Question: I created a webserver in python.
server.py
'''
import sys
import BaseHTTPServer
from SimpleHTTPServer import SimpleHTTPRequestHandler
HandlerClass = SimpleHTTPRequestHandler
ServerClass = BaseHTTPServer.HTTPServer
Protocol = "HTTP/1.0"
if sys.argv[1:]:
port = int(sys.argv[1])
else:
port = 8000
server_address = ('127.0.0.1', port)
HandlerClass.protocol_version = Protocol
httpd = ServerClass(server_address, HandlerClass)
sa = httpd.socket.getsockname()
print "Serving HTTP on", sa[0], "port", sa[1], "..."
httpd.serve_forever()
'''
and a file form.html
'''
<html>
<title>FORM</title>
<body>
<form id="form1" method="GET" action="/var/www/cgi-bin/formaction.py">
Name : <input type="text" name="username">
Password : <input type="password" name="password">
<input type="submit">
</form>
</body>
</html>
'''
and formaction.py
'''
import cgi, cgitb
cgitb.enable()
form = cgi.FieldStorage()
username = form.getvalue('username');
password = form.getvalue('password');
print "Content-type:text/html
"
print "<html>"
print "<head>"
print "<title>Hello - Second CGI Program</title>"
print "</head>"
print "<body>"
print "<h2>Hello %s %s</h2>" % (username, password)
print "</body>"
print "</html>"
'''
When I submit the form, the cgi file get displayed as it is rather than getting executed. How can I get the python script to execute.
Directory structure is as follows:

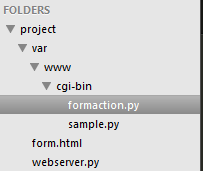
Answer: To run a CGI script in python, you need to run a CGI Server and not a HTTP Server.
Try typing the following in command promt :
'''
python -m CGIHTTPServer
'''
Or try the following script :
'''
import BaseHTTPServer
import CGIHTTPServer
import cgitb;
cgitb.enable() ## This line enables CGI error reporting
server = BaseHTTPServer.HTTPServer
handler = CGIHTTPServer.CGIHTTPRequestHandler
PORT = 8000
server_address = ("", PORT)
handler.cgi_directories = ["/cgi-bin"]
httpd = server(server_address, handler)
print 'Server running on 127.0.0.1:8000...'
httpd.serve_forever()
'''